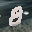
Label: 8